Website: home-depot
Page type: payment
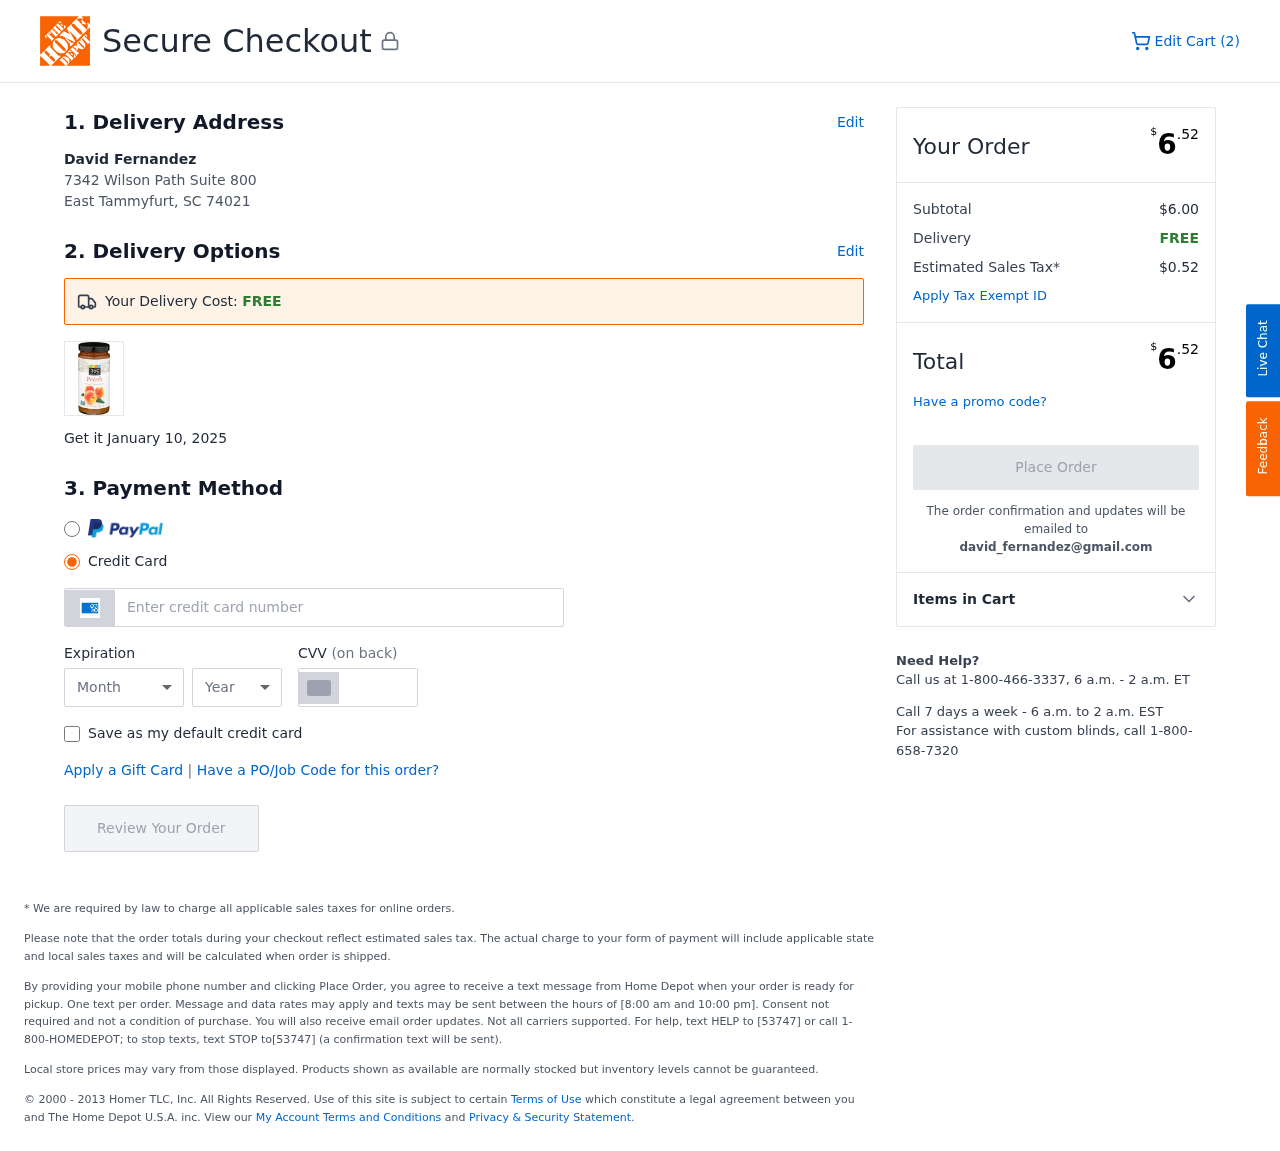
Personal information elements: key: PII_CARD_CVV
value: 9922
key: PII_CARD_EXPIRY_MONTH
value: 08
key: PII_CARD_EXPIRY_YEAR
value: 27
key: PII_CARD_NUMBER
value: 3790 5414 5059 150
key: PII_CITY_STATE_ZIP
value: East Tammyfurt, SC 74021
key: PII_EMAIL
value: david_fernandez@gmail.com
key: PII_FULLNAME
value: David Fernandez
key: PII_STREET
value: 7342 Wilson Path Suite 800
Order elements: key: ORDER_NUM_ITEMS
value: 2
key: ORDER_DELIVERY_DATE
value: January 10, 2025
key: ORDER_TOTAL
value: $6.52
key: ORDER_SUBTOTAL
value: $6.00
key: ORDER_SHIPPING_COST
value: FREE
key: ORDER_TAX
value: $0.52